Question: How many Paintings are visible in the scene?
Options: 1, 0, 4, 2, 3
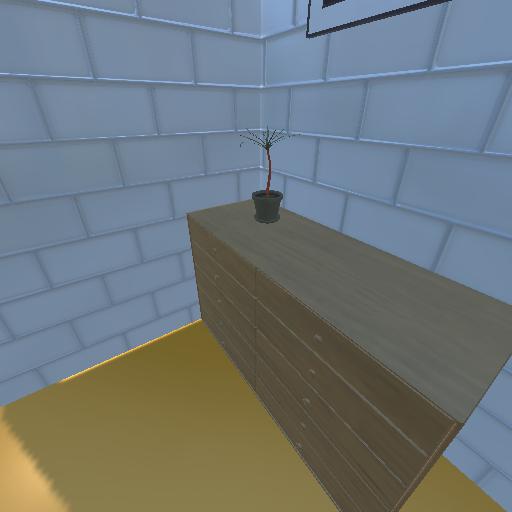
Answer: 1